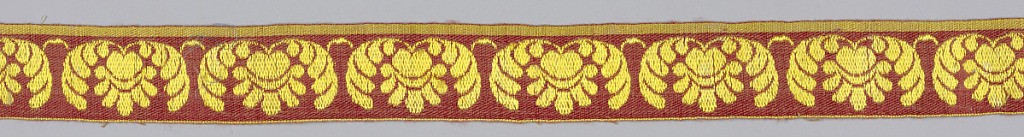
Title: Fragment of upholstery trimming
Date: ca. 1830
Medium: silk and wool Technique: plain compound twill on silk damask
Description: b/: Red wool functional weft and red silk warp form a loose twill - over this a repeat, in extra yellow silk seft, of palmette between two leaves - two of these narrow bands have been sewed as borders to red silk damask.
[one of a pair]